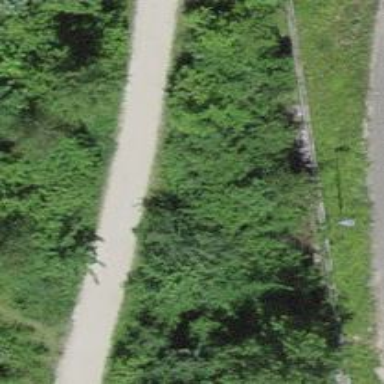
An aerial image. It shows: Compacted path with excellent trail visibility.